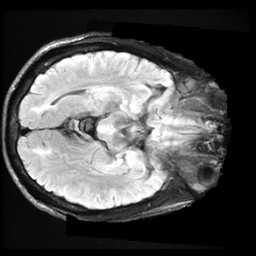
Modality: FLAIR
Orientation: axial
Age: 49
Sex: male
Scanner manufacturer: ge
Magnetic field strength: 3 T
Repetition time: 11 s
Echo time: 0.1497 s